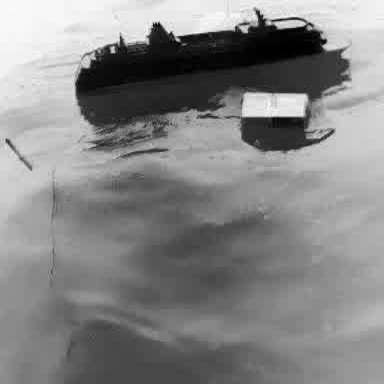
There is a container_ship in the infrared image.